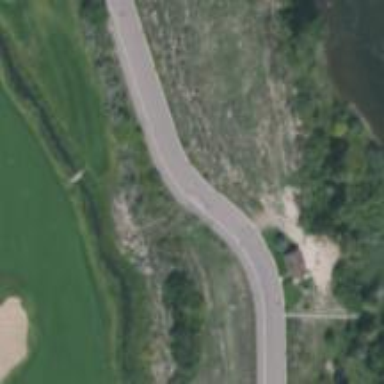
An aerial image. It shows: Golf cartpath that is also road path.